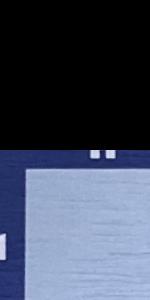
Label: Empty